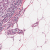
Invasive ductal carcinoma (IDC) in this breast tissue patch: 1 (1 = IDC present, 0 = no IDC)